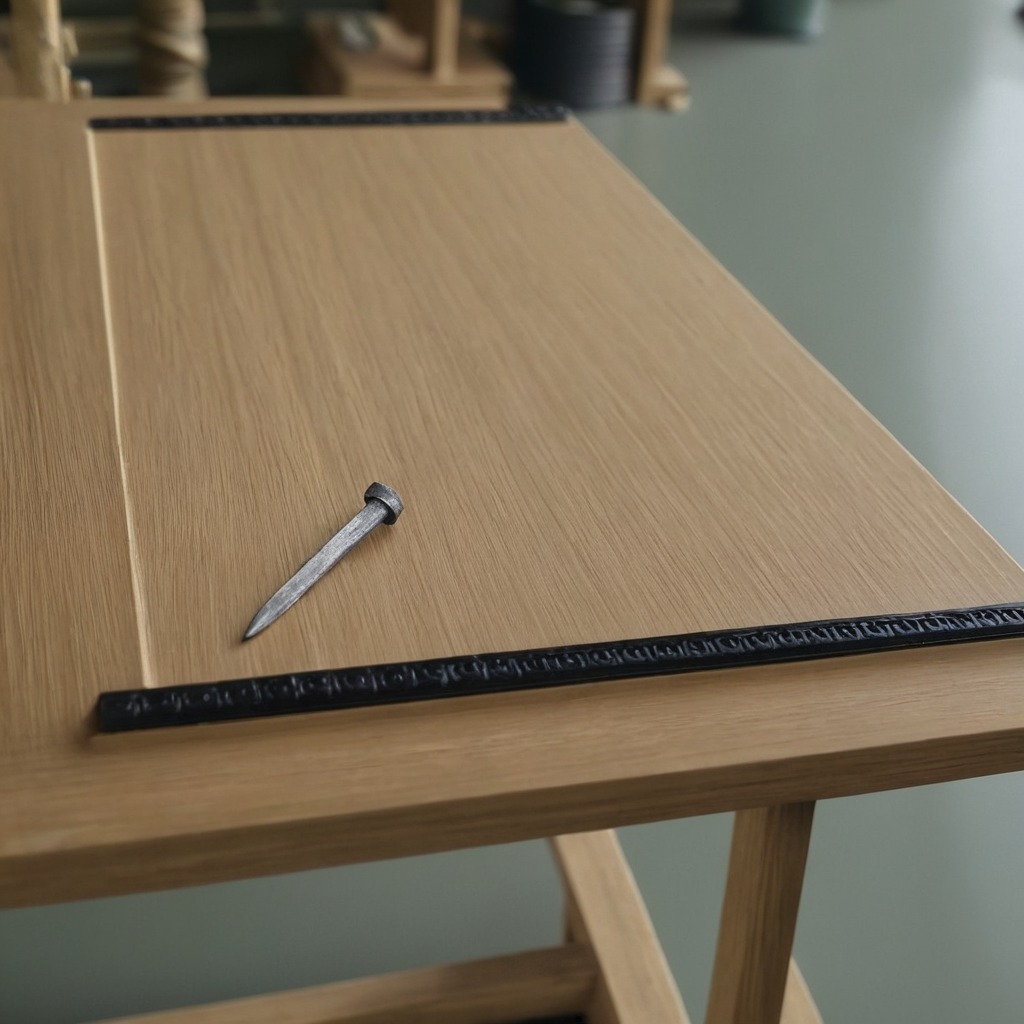
A nail is lying on the workbench.